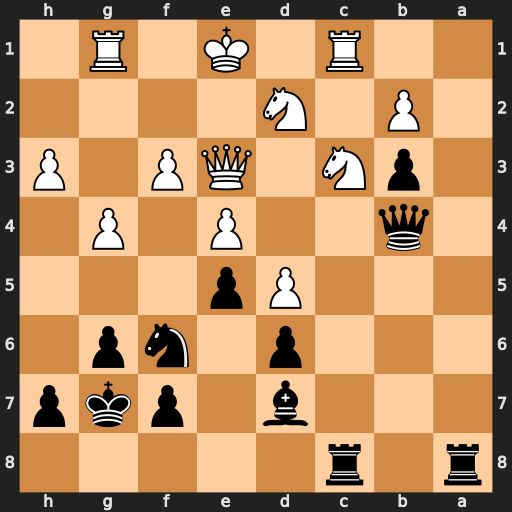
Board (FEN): r1r5/3b1pkp/3p1np1/3Pp3/1q2P1P1/1pN1QP1P/1P1N4/2R1K1R1
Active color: b
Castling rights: -
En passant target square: -
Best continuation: Ra2 Nxa2 bxa2 Kf2 Qxb2 Rxc8 Bxc8